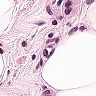
Metastatic tissue present: yes